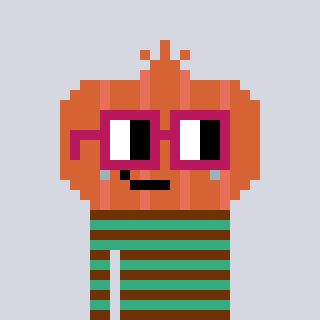
a pixel art character with square dark red glasses, a onion-shaped head and a teal-colored body on a cool background